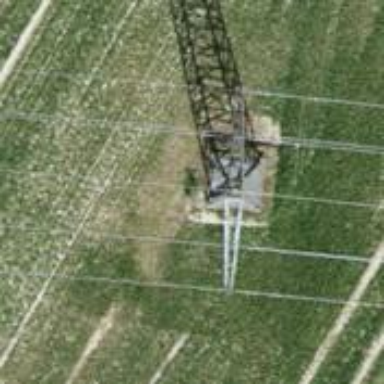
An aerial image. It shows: Power tower.